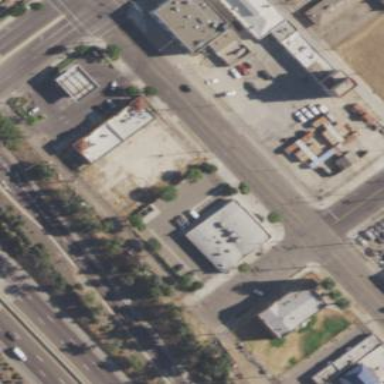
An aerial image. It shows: Commercial area dedicated to parking and selling used cars.